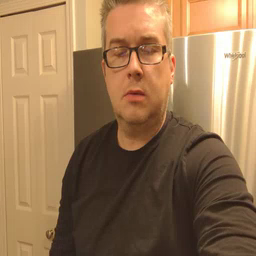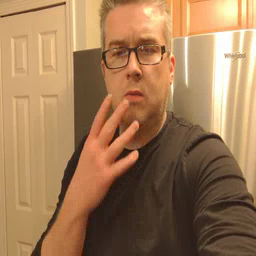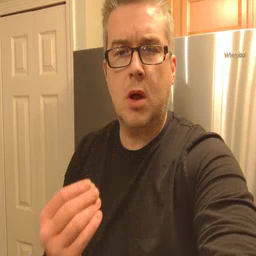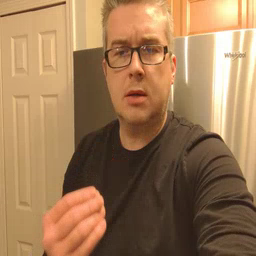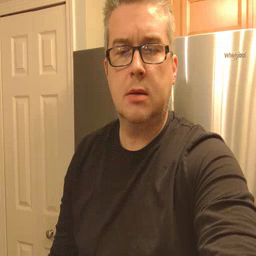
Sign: wet